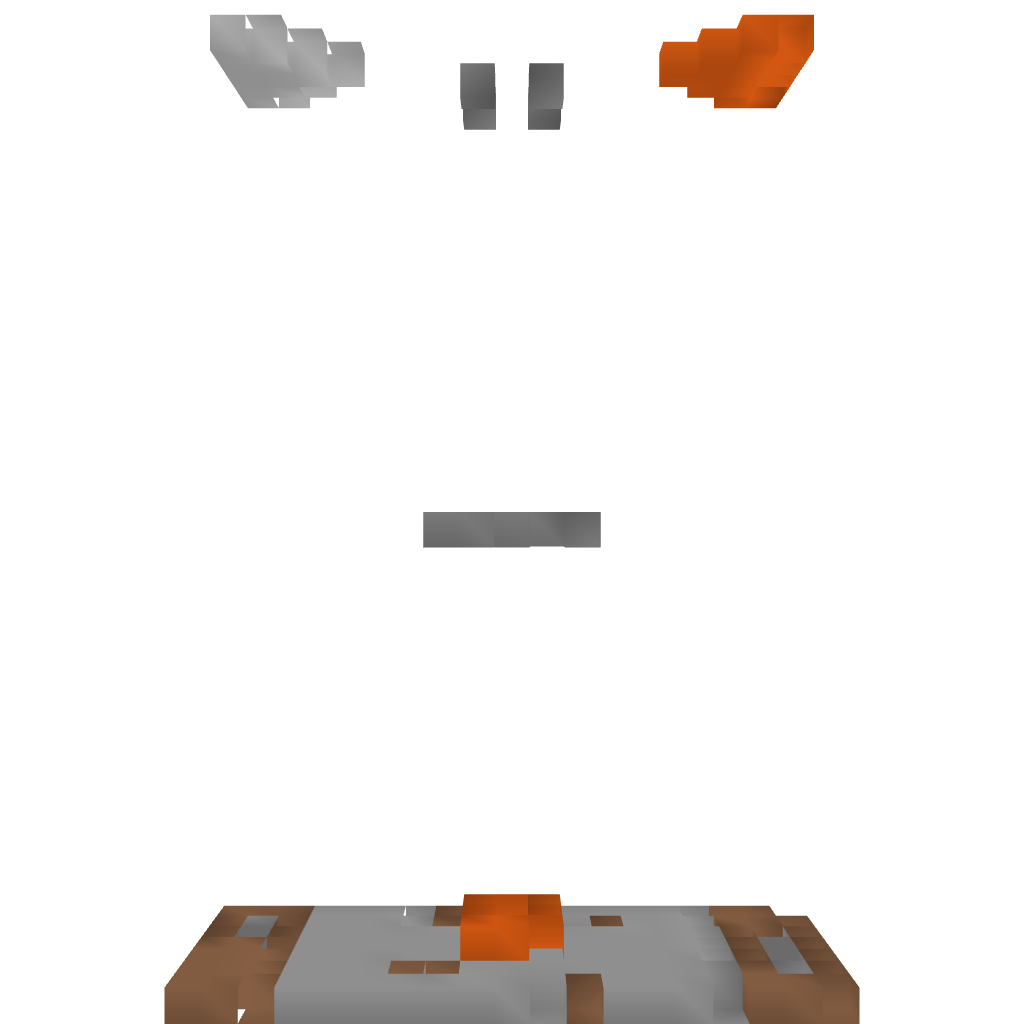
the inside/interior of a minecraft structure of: Modern Style Fountain/ town square